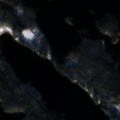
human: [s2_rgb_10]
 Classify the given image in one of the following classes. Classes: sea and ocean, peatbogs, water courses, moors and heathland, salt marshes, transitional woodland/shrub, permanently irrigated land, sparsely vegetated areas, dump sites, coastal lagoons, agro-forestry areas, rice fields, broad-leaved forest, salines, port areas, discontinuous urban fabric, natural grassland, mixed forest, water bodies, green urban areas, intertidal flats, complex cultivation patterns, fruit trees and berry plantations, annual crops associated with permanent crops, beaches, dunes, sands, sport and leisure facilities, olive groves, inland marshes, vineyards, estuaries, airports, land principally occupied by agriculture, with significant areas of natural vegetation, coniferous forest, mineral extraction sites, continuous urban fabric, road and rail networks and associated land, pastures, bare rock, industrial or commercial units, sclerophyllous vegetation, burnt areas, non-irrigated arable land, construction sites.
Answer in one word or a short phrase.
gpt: coniferous forest, mixed forest, water bodies